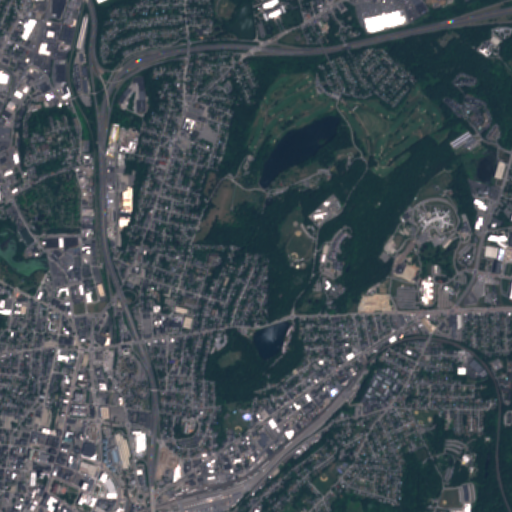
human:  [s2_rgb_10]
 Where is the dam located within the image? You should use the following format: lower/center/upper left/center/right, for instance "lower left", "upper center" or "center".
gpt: The dam is located in the center left of the image.
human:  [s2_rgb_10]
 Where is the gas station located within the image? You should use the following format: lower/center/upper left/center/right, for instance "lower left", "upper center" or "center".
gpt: The gas station is located in the lower left of the image.
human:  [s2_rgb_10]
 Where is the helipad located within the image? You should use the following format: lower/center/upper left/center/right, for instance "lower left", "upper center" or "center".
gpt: The helipad is located in the lower left of the image.
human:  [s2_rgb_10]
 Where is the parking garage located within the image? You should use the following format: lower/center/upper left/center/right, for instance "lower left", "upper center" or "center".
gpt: The parking garage is located in the center left of the image.
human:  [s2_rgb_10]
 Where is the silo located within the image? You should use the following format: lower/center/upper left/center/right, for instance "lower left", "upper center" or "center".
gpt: The silo is located in the center right of the image.
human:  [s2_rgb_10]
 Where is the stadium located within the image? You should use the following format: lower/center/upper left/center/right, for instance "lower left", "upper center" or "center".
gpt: The stadium is located in the lower left of the image.
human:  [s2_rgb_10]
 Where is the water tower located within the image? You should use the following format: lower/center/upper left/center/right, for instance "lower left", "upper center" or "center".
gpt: The water tower is located in the center right of the image.
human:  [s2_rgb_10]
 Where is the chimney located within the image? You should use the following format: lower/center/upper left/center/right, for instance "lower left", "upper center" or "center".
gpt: The chimney is located in the lower left of the image.
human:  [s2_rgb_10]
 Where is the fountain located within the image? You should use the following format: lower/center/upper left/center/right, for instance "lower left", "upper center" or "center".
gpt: The fountain is located in the lower left of the image.
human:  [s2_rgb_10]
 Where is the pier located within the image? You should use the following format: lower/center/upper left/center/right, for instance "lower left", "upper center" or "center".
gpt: The pier is located in the lower right of the image.
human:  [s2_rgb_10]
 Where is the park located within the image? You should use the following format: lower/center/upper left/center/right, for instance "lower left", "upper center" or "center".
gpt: There is no park in the image.